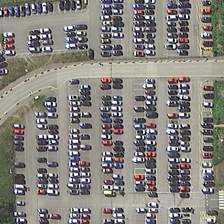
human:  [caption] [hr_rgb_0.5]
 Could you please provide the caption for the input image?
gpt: a parking lot with many orderly cars parked is separated to two parts by a road .

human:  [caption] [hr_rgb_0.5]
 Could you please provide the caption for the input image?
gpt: a parking lot with many orderly cars parked is separated to two parts by a road .

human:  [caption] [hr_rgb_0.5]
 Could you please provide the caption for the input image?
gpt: a parking lot with many orderly cars parked is separated to two parts by a road .

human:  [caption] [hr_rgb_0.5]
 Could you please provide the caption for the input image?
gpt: a parking lot with many orderly cars parked is separated to two parts by a road .

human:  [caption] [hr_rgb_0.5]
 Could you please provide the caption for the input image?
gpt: a parking lot with many orderly cars parked is separated to two parts by a road .